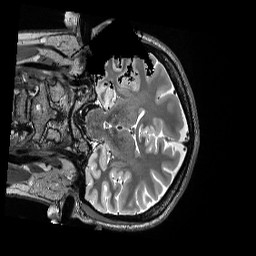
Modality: T2w
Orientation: coronal
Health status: healthy
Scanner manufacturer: siemens
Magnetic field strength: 3 T
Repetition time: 3.2 s
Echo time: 0.563 s